Field crop: maize
Growth stage: 2
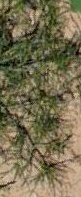
Species: salsola